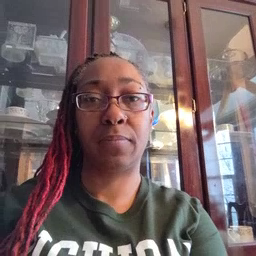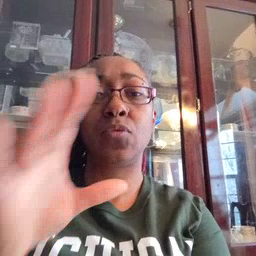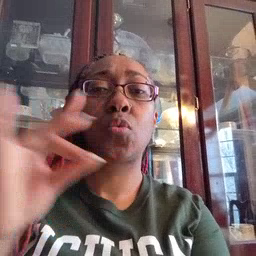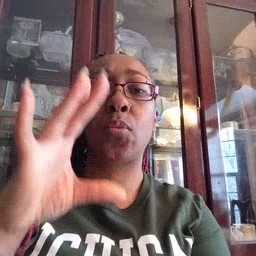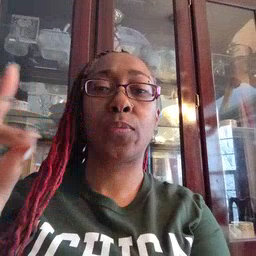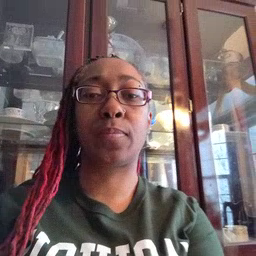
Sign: story